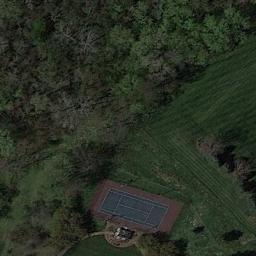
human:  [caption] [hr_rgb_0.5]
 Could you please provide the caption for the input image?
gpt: Two tennis courts are surrounded by trees .

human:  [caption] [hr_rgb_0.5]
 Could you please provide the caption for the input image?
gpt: The tennis court is on the grass next to some trees .

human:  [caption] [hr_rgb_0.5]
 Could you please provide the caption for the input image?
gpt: Many trees are around the tennis court .

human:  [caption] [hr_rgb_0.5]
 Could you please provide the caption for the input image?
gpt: Tennis court on the lawn next to the woods .

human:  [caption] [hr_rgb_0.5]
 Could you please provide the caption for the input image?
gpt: The tennis court is on a green meadow beside a green forest .